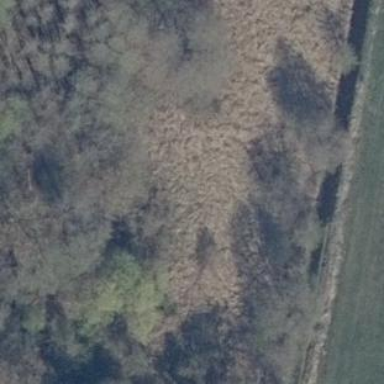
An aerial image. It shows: Open area covered with grass.